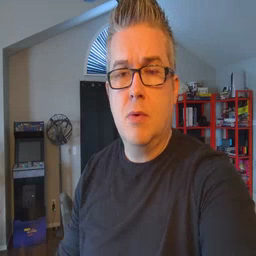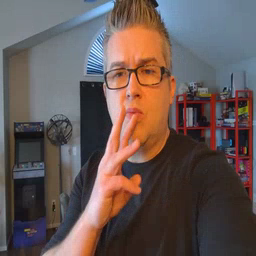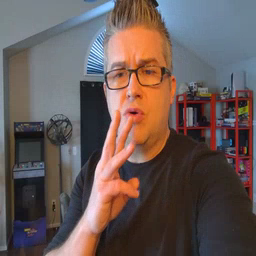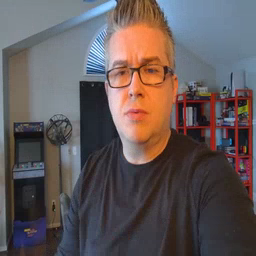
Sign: water